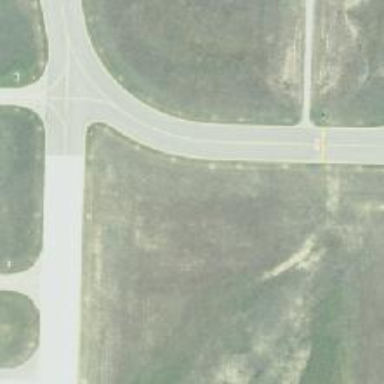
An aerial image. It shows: Image of taxiway at airport.